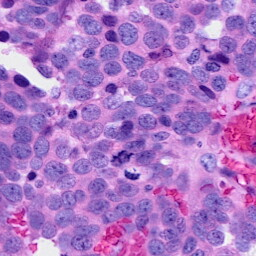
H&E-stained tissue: Ovarian